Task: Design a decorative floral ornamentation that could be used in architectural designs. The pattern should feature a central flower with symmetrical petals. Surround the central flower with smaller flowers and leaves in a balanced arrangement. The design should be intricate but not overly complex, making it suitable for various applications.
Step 1441:
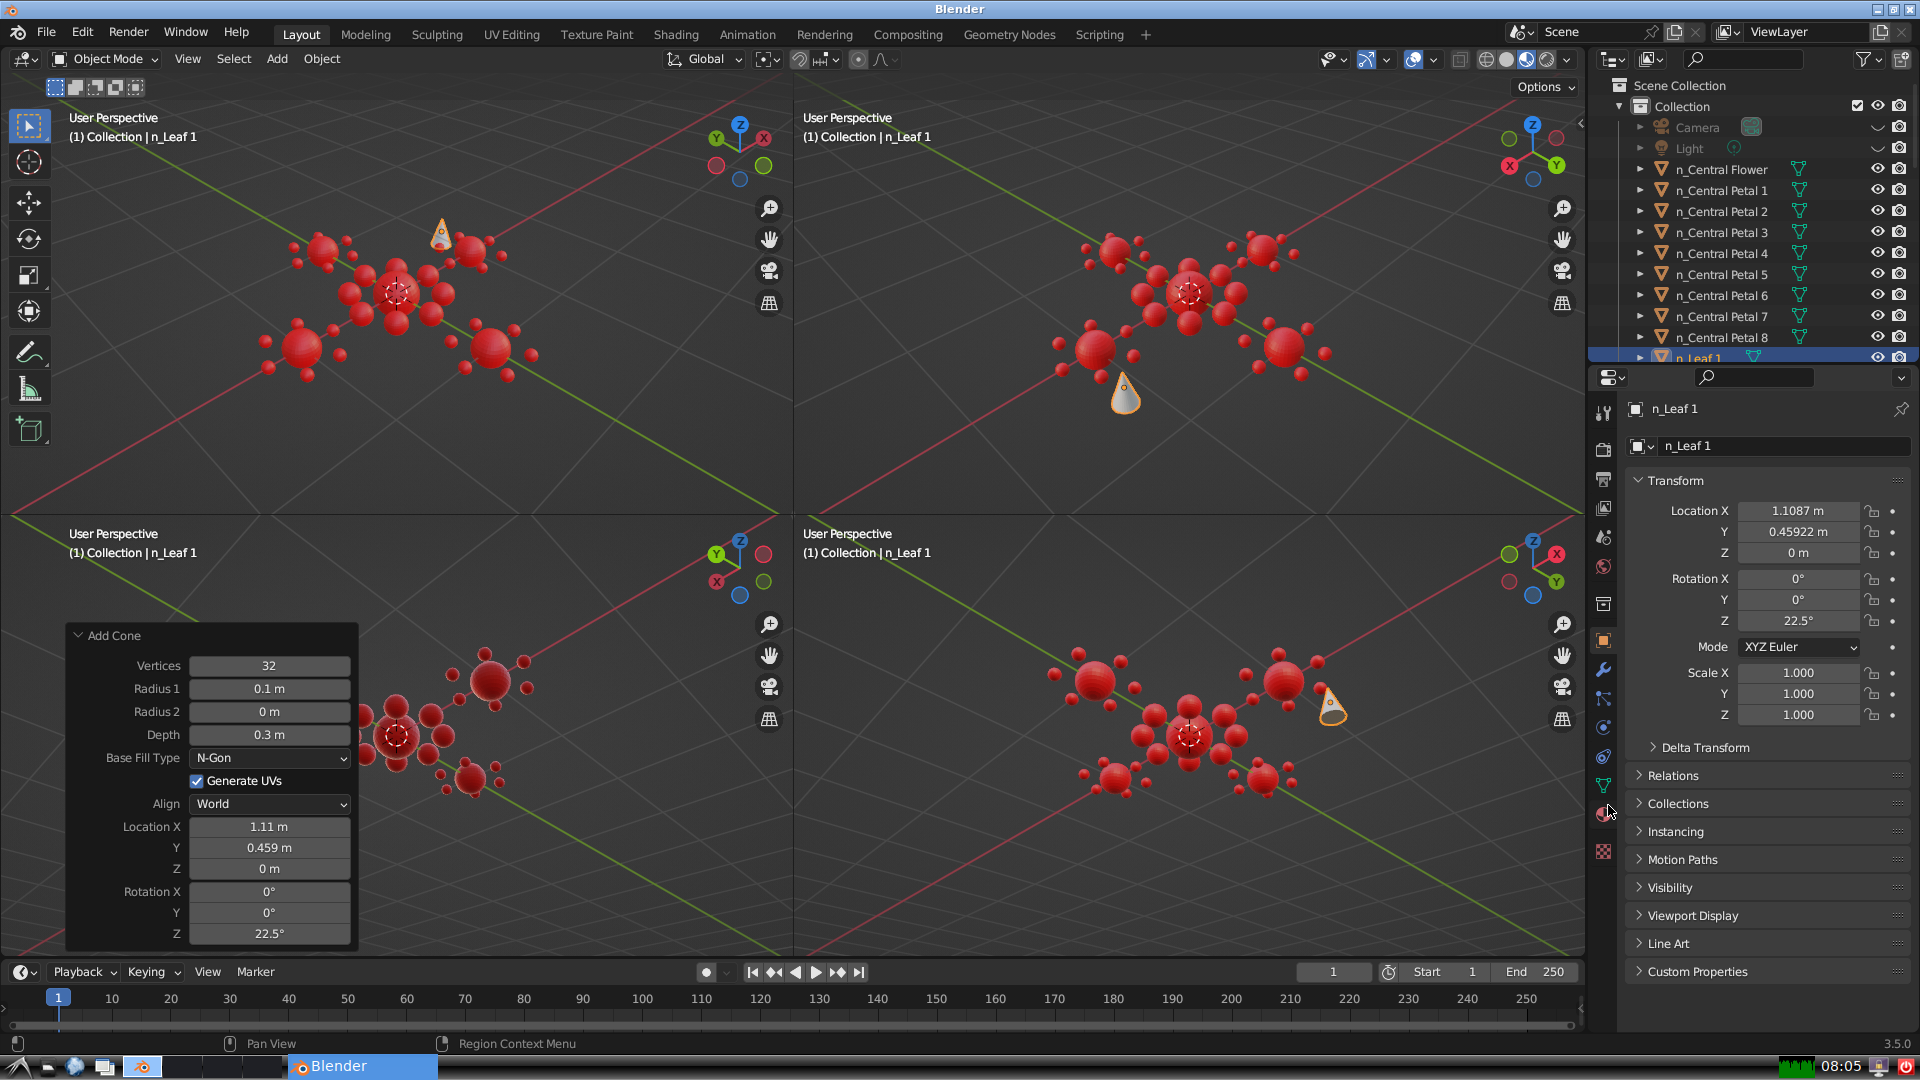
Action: click: no